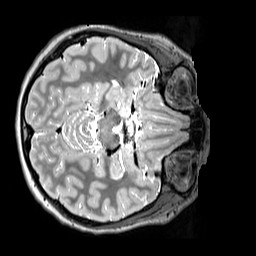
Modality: T2w
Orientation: axial
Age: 10
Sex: female
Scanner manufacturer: siemens
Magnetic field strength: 3 T
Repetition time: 3.2 s
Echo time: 0.408 s